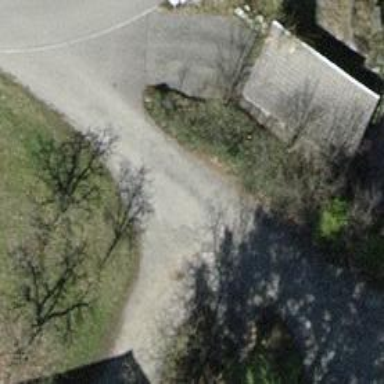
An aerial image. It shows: Service road with pebblestone surface.